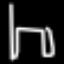
Label: chair